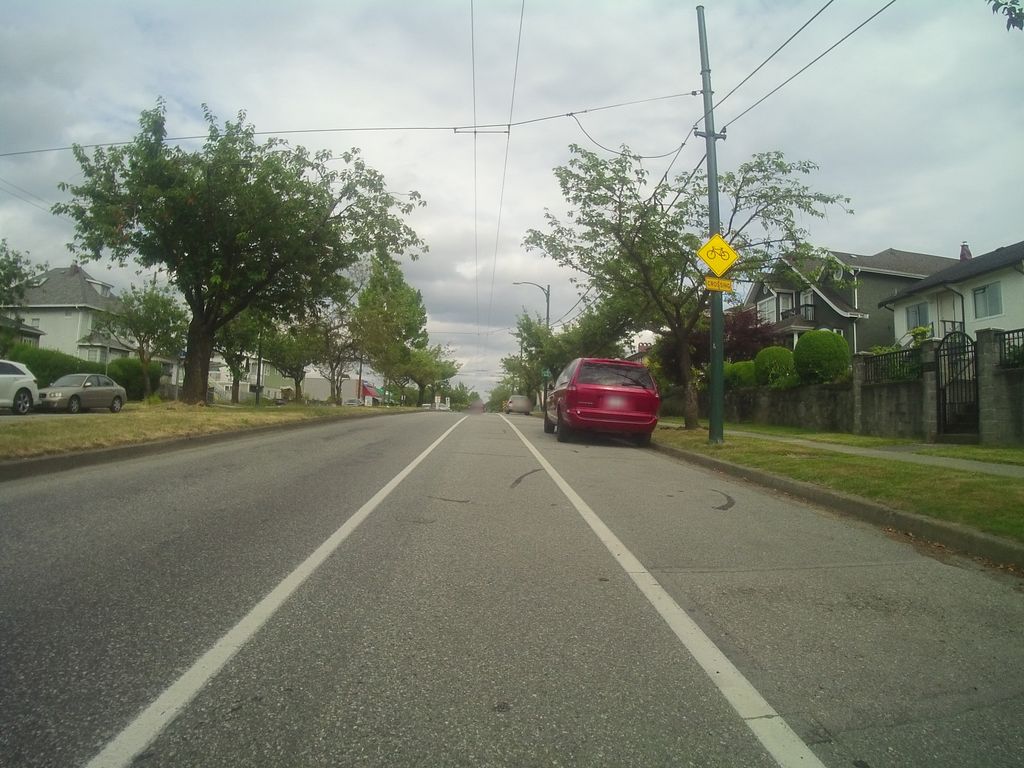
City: vancouver